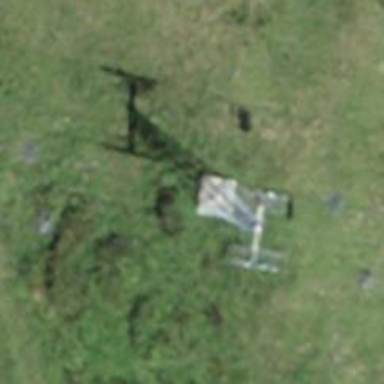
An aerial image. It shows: Pylon used for aerialway.